Question: I do totally agree with the Navigation below

Imagine that the Book detail is made in different instances of a BookDetailActivity.
The stack before pressing up in book2 detail is:
- - -
If I follow the <URL> I will use:
'''
Intent parentActivityIntent = new Intent(this, AllBooksActivity.class);
parentActivityIntent.addFlags(
Intent.FLAG_ACTIVITY_CLEAR_TOP |
Intent.FLAG_ACTIVITY_NEW_TASK);
startActivity(parentActivityIntent);
finish();
'''
But the big problem with this code is that BookDetailActivity (Book 1) is still alive!
Pressing back button after "up" would bring the detail of Book 1.
How can I kill all the 'BookDetailActivity' that are between the original 'AllBooksActivity' and the activity where I pressed up?
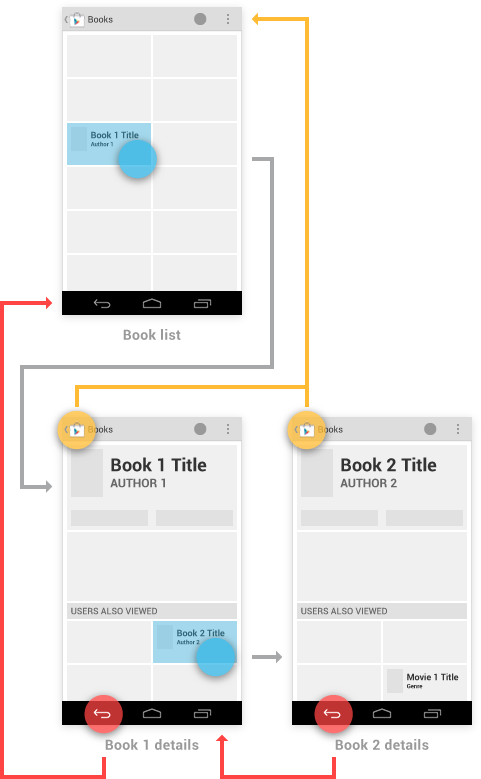
Answer: The <URL> notes the following:
> Implementation Note: As a best practice, when implementing either Home
or Up, make sure to clear the back stack of any descendent screens.
For Home, the only remaining screen on the back stack should be the
home screen. For Up navigation, the current screen should be removed
from the back stack, unless Back navigates across screen hierarchies.
You can use the FLAG_ACTIVITY_CLEAR_TOP and FLAG_ACTIVITY_NEW_TASK
intent flags together to achieve this.
Since you're doing that, BookDetailActivity1 should be closed by <URL>. The only way if it could be alive and shown on pressing Back is if it would have been started before AllBooksActivity.
As for not needing <URL>:
> When using this flag, if a task is already running for the activity
you are now starting, then a new activity will not be started;
instead, the current task will simply be brought to the front of the
screen with the state it was last in.
...so if your activity exists, it will not start a new task.